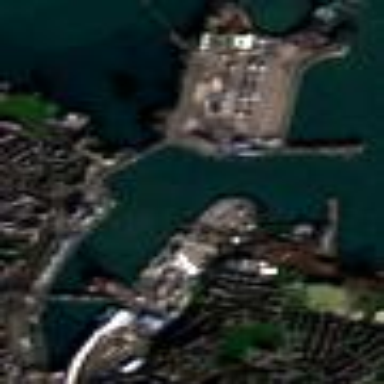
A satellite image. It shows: Industrial area designated as port.